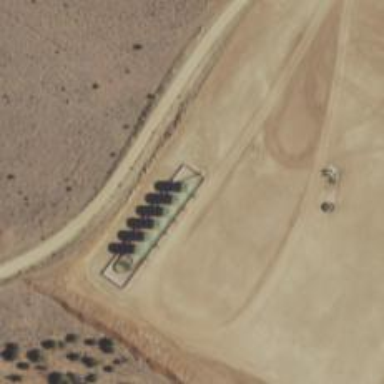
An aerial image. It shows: Storage tank that is man-made.